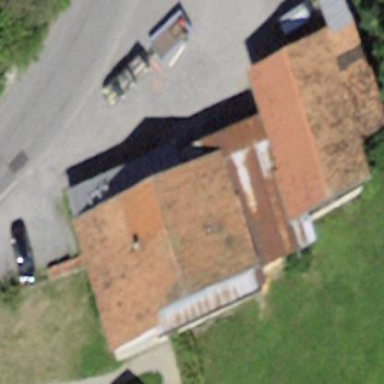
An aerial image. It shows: Industrial building.